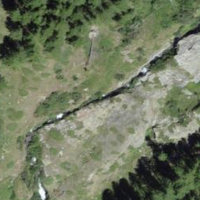
EUNIS habitat code: 31
Species observed at this site:
Dactylorhiza sambucina